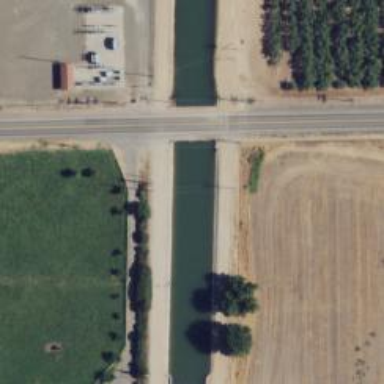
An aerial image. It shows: Canal culvert running through tunnel.